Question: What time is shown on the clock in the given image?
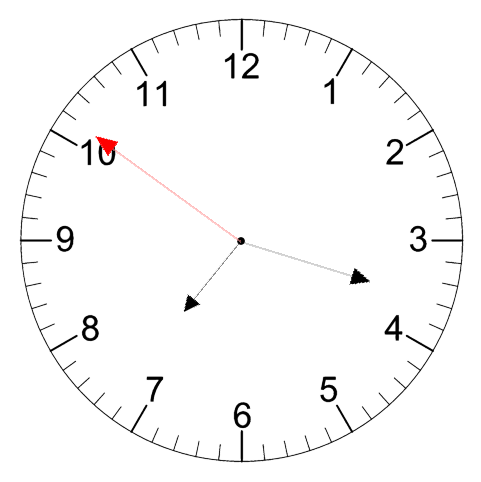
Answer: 07:17:51